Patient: sex M, age 61
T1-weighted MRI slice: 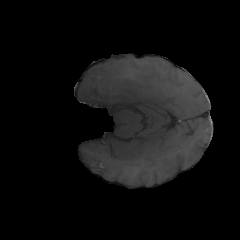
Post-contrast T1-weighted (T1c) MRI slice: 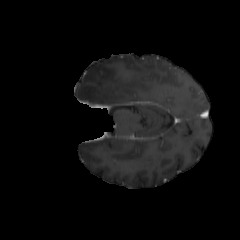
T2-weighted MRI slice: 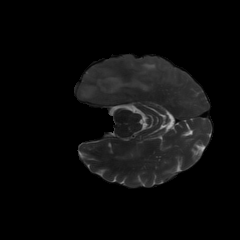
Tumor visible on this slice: yes
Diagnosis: Glioblastoma, IDH-wildtype
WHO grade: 4